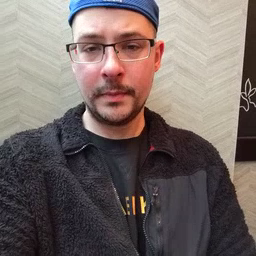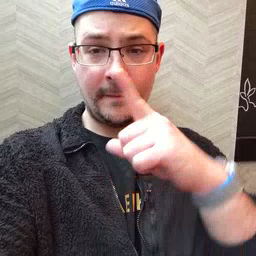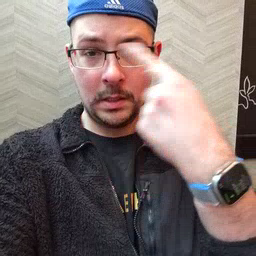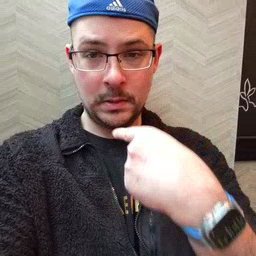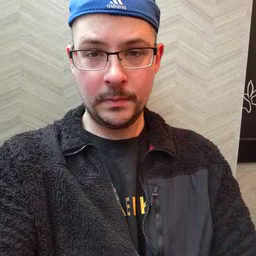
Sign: face